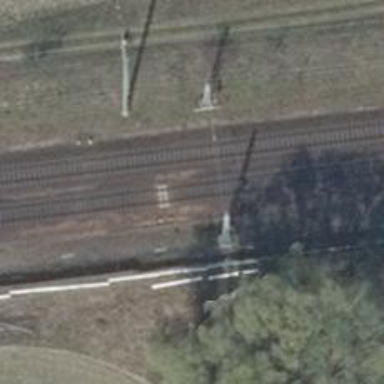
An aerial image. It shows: Railway signal.